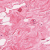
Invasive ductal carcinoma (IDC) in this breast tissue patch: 0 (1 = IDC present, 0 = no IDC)